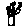
Label: tree